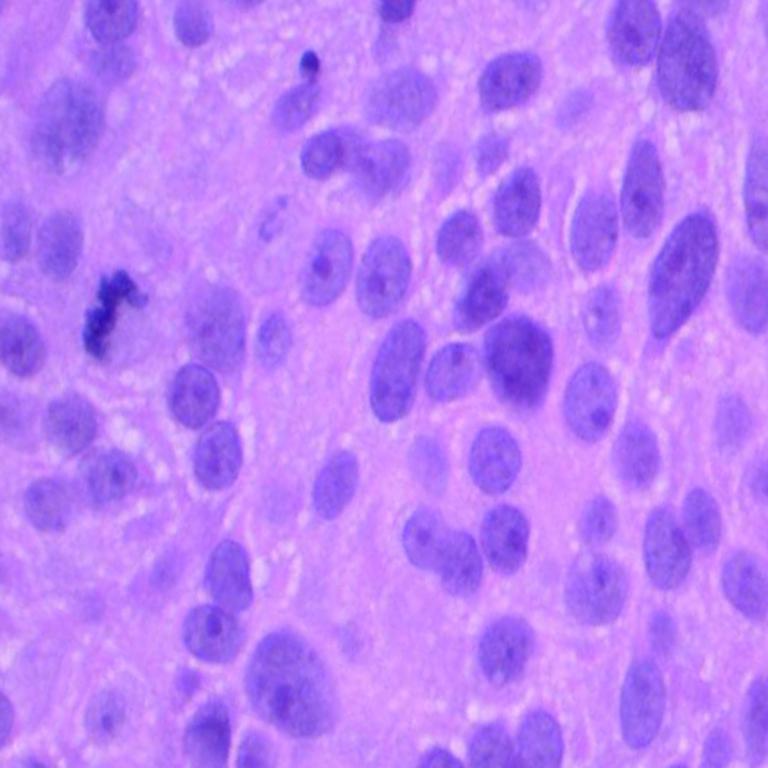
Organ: lung
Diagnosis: squamous carcinomas